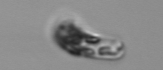
Label: Guinardia_striata